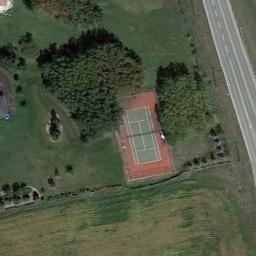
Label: tennis_court